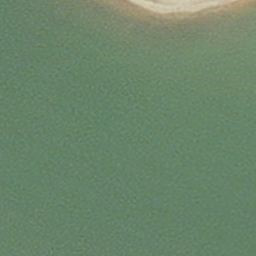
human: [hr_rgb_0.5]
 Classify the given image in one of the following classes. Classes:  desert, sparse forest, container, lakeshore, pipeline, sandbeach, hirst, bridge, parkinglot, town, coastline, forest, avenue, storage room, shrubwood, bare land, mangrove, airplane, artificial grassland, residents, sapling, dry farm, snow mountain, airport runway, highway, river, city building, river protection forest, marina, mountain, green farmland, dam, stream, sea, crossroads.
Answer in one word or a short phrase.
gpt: sea